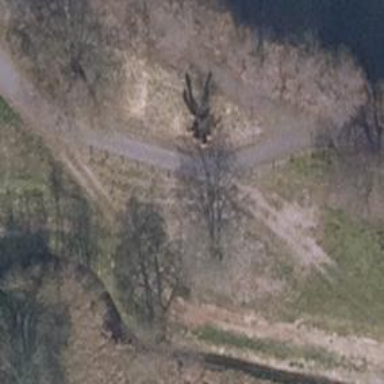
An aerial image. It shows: Asphalt path.